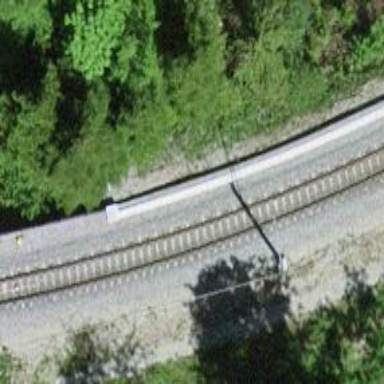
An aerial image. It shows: Narrow gauge railway with electrified contact lines.